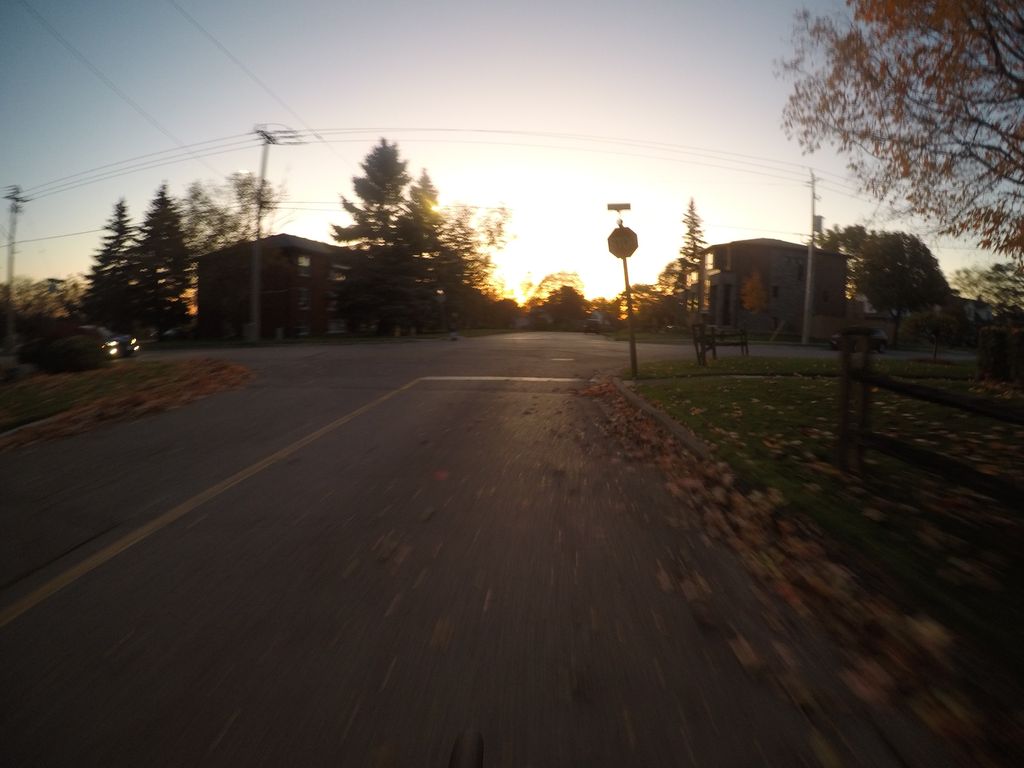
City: kitchener-waterloo